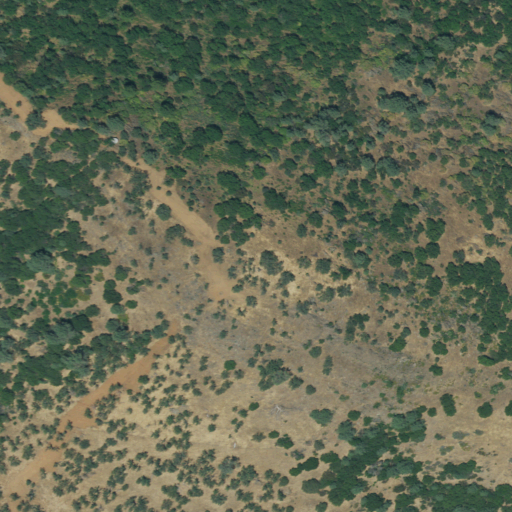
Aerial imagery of mountain in California named Carmen Peak containing evergreen forest, shrub, mixed forest, grassland, and deciduous forest